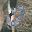
Label: 0